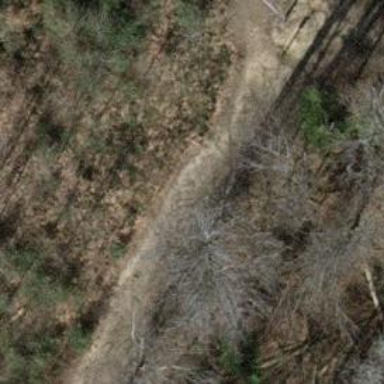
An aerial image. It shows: Path with fine gravel surface. The trail visibility is excellent.